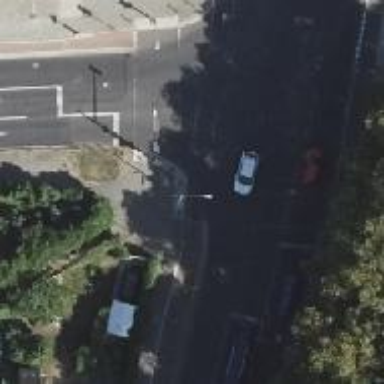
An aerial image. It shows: Asphalt sidewalk along the footway.